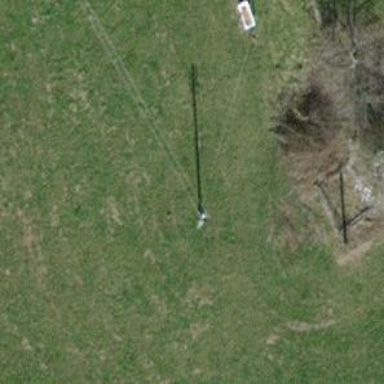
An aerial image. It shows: Minor power line.